Question: I have a table Product, a table ProductType and finally a table ProductCompanies. Here is their relation :

I have a which is like this :
'''
public class ProductViewModel
{
public Product Product { get; set; }
public List<SelectListItem> ProductTypes { get; set; }
public List<SelectListItem> ProductCompanies { get; set; }
[RegularExpression(@"^[a-zA-Zaeeecn\s][a-zA-Zaeeecn\s-]+$", ErrorMessage = "Invalid name !")]
public string ModelName { get; set; }
[RegularExpression(@"^[a-zA-Zaeeecn\s][a-zA-Zaeeecn\s-]+$", ErrorMessage = "Invalid name !")]
public string CompanyName { get; set; }
}
'''
I have a personalized which work like this : there is a dropdown list which contains all the existing product types. If the user wants to create a new one, it is possible by clicking on a link which makes a hidden section appear. In this section, you can add a new model name and precise the company :
'''
@model BuSIMaterial.Models.ProductViewModel
@{
ViewBag.Title = "Create";
}
<h2>Create</h2>
@using (Html.BeginForm()) {
@Html.ValidationSummary(true)
<fieldset>
<legend>Create a material</legend>
<div class="editor-label">
Product type : <a class="product_type" id="product_type_link">Using a new model</a>
</div>
<div id= "existing_product_type" class="editor-field">
@Html.DropDownListFor(p => p.Product.ProductType.Id_ProductType, Model.ProductTypes)
@Html.ValidationMessageFor(model => model.Product.Id_ProductType)
</div>
<div id="new_product_type">
<div class="editor-label">
Model :
</div>
<div class="editor-field">
@Html.TextBoxFor(model => model.ModelName, new { maxlength = 50, id = "model"})
@Html.ValidationMessageFor(model => model.ModelName)
</div>
<div class="editor-label">
Company : <a class="company" id="company_link">Using a new company name</a>
</div>
<div id="existing_company" class="editor-field">
@Html.DropDownListFor(p => p.Product.ProductType.Id_ProductCompany, Model.ProductCompanies)
@Html.ValidationMessageFor(model => model.Product.ProductType.Id_ProductCompany)
</div>
<div id="new_company">
<div class="editor-label">
Name :
</div>
<div class="editor-field">
@Html.TextBoxFor(model => model.CompanyName, new { id = "company_name"})
@Html.ValidationMessageFor(model => model.CompanyName)
</div>
</div>
</div>
<div class="editor-label">
Catalog price :
</div>
<div class="editor-field">
@Html.TextBoxFor(model => model.Product.CatalogPrice)
@Html.ValidationMessageFor(model => model.Product.CatalogPrice)
</div>
<div class="editor-label">
Serial number :
</div>
<div class="editor-field">
@Html.TextBoxFor(model => model.Product.SerialNumber)
@Html.ValidationMessageFor(model => model.Product.SerialNumber)
</div>
<div class="editor-label">
Purchase date :
</div>
<div class="editor-field">
@Html.TextBoxFor(model => model.Product.PurchaseDate, new { id = "datepicker"})
@Html.ValidationMessageFor(model => model.Product.PurchaseDate)
</div>
<div class="form-actions">
<button type="submit" class="btn btn-primary">Create</button>
</div>
</fieldset>
}
<div>
@Html.ActionLink("Back to List", "Index")
</div>
@section Scripts {
@Scripts.Render("~/bundles/jqueryval")
@Scripts.Render("~/bundles/jqueryui")
@Styles.Render("~/Content/themes/base/css")
<script type="text/javascript">
$(document).ready(function () {
$("#product_type_link").click(function () {
if ($("#new_product_type").css("display") == "block") {
$("#new_product_type").css("display", "none");
$("#existing_product_type").css("display", "block");
$("#product_type_link").text("Using a new model");
$("#model").val("");
$("#company_name").val("");
}
else {
$("#new_product_type").css("display", "block");
$("#existing_product_type").css("display", "none");
$("#product_type_link").text("Using an existing model")
}
});
$("#company_link").click(function () {
if ($("#new_company").css("display") == "block") {
$("#new_company").css("display", "none");
$("#existing_company").css("display", "block");
$("#company_link").text("Using a new company name");
$("#company_name").val("");
}
else {
$("#new_company").css("display", "block");
$("#existing_company").css("display", "none");
$("#company_link").text("Using an existing company name")
}
});
});
</script>
}
'''
In my post action, I just check if the user has entered something in the hidden field. If it is done, I do some work but nothing really complicated :
'''
[HttpPost]
public ActionResult Create(ProductViewModel pvm)
{
var productTypeList = from obj in db.ProductTypes orderby obj.ProductCompany.Name ascending where !((from element in db.VehicleTypes select element.Id_ProductType).Contains(obj.Id_ProductType)) select obj;
ViewBag.Id_ProductType = new SelectList(productTypeList, "Id_ProductType", "Information", pvm.Product.Id_ProductType);
pvm.ProductTypes = productTypeList.ToList().Select(p => new SelectListItem { Text = p.Information, Value = p.Id_ProductType.ToString() }).ToList();
ViewBag.Id_ProductCompany = new SelectList(db.ProductCompanies, "Id_ProductCompany", "Name", pvm.Product.ProductType.Id_ProductCompany);
pvm.ProductCompanies = db.ProductCompanies.ToList().Select(c => new SelectListItem { Text = c.Name, Value = c.Id_ProductCompany.ToString() }).ToList();
Product product = new Product()
{
PurchaseDate = pvm.Product.PurchaseDate,
SerialNumber = pvm.Product.SerialNumber,
CatalogPrice = pvm.Product.CatalogPrice
};
ProductType productType = null;
if (ModelState.IsValid)
{
ModelStateDictionary errors = Validator.isValid(pvm.Product);
if (errors.Count > 0)
{
ModelState.Merge(errors);
return View(pvm);
}
if (!string.IsNullOrWhiteSpace(pvm.ModelName))
{
if (!string.IsNullOrWhiteSpace(pvm.CompanyName))
{
ProductCompany productCompany = new ProductCompany()
{
Name = pvm.CompanyName
};
productType = new ProductType()
{
Model = pvm.ModelName,
ProductCompany = productCompany
};
}
else
{
productType = new ProductType()
{
Model = pvm.ModelName,
Id_ProductCompany = pvm.Product.ProductType.Id_ProductCompany
};
}
}
else
{
productType = new ProductType()
{
Id_ProductType = pvm.Product.Id_ProductType,
Id_ProductCompany = pvm.Product.ProductType.Id_ProductCompany
};
}
product.ProductType = productType;
db.Products.AddObject(product);
db.SaveChanges();
return RedirectToAction("Index");
}
return View(pvm);
}
'''
My problem is that I never reach the code inside the 'if(ModelState.isValid)' because my ModelState is not valid... And I don't know why ! Having debug several times, I found that the Product.ProducType.Model of my ViewModel is null (and shouldn't because if the user selects something in the dropdown list it's okay and if he enters a new model name it should be okay).
Any idea about what's going on?
: The HttpGet of the Create Action :
'''
public ActionResult Create()
{
ProductViewModel pvm = new ProductViewModel();
var productTypeList = from obj in db.ProductTypes orderby obj.ProductCompany.Name ascending where !((from element in db.VehicleTypes select element.Id_ProductType).Contains(obj.Id_ProductType)) select obj;
ViewBag.Id_ProductType = new SelectList(productTypeList, "Id_ProductType", "Information");
pvm.ProductTypes = productTypeList.ToList().Select(p => new SelectListItem { Text = p.Information, Value = p.Id_ProductType.ToString() }).ToList();
ViewBag.Id_ProductCompany = new SelectList(db.ProductCompanies, "Id_ProductCompany", "Name");
pvm.ProductCompanies = db.ProductCompanies.ToList().Select(c => new SelectListItem { Text = c.Name, Value = c.Id_ProductCompany.ToString() }).ToList();
return View(pvm);
}
'''
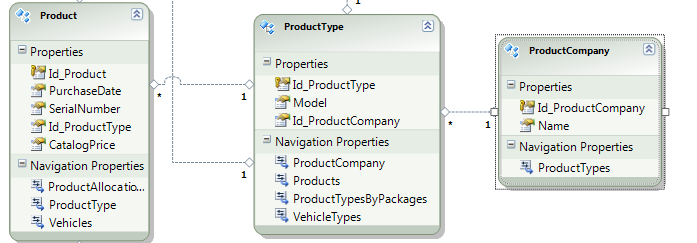
Answer: As from the comments:
Change '@Html.DropDownListFor(p => p.Product.ProductType.Id_ProductType, Model.ProductTypes)' in your view to '@Html.DropDownListFor(p => p.Product.Id_ProductType, Model.ProductTypes)' i.e. just setting the ID_ProductType of the Product to the selected value, and not creating a (new) ProductType object with that id.
Then, in the Create method, change
'''
else
{
productType = new ProductType()
{
Id_ProductType = pvm.Product.Id_ProductType,
Id_ProductCompany = pvm.Product.ProductType.Id_ProductCompany
};
}
product.ProductType = productType;
db.Products.AddObject(product);
db.SaveChanges();
'''
to
'''
else
{
product.Id_ProductType = pvm.Product.Id_ProductType,
}
product.ProductType = productType;
db.Products.AddObject(product);
db.SaveChanges();
'''